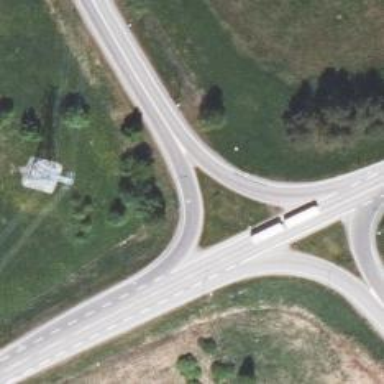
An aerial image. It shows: Trunk link highway.